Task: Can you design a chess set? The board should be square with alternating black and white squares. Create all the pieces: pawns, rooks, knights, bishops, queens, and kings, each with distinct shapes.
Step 1486:
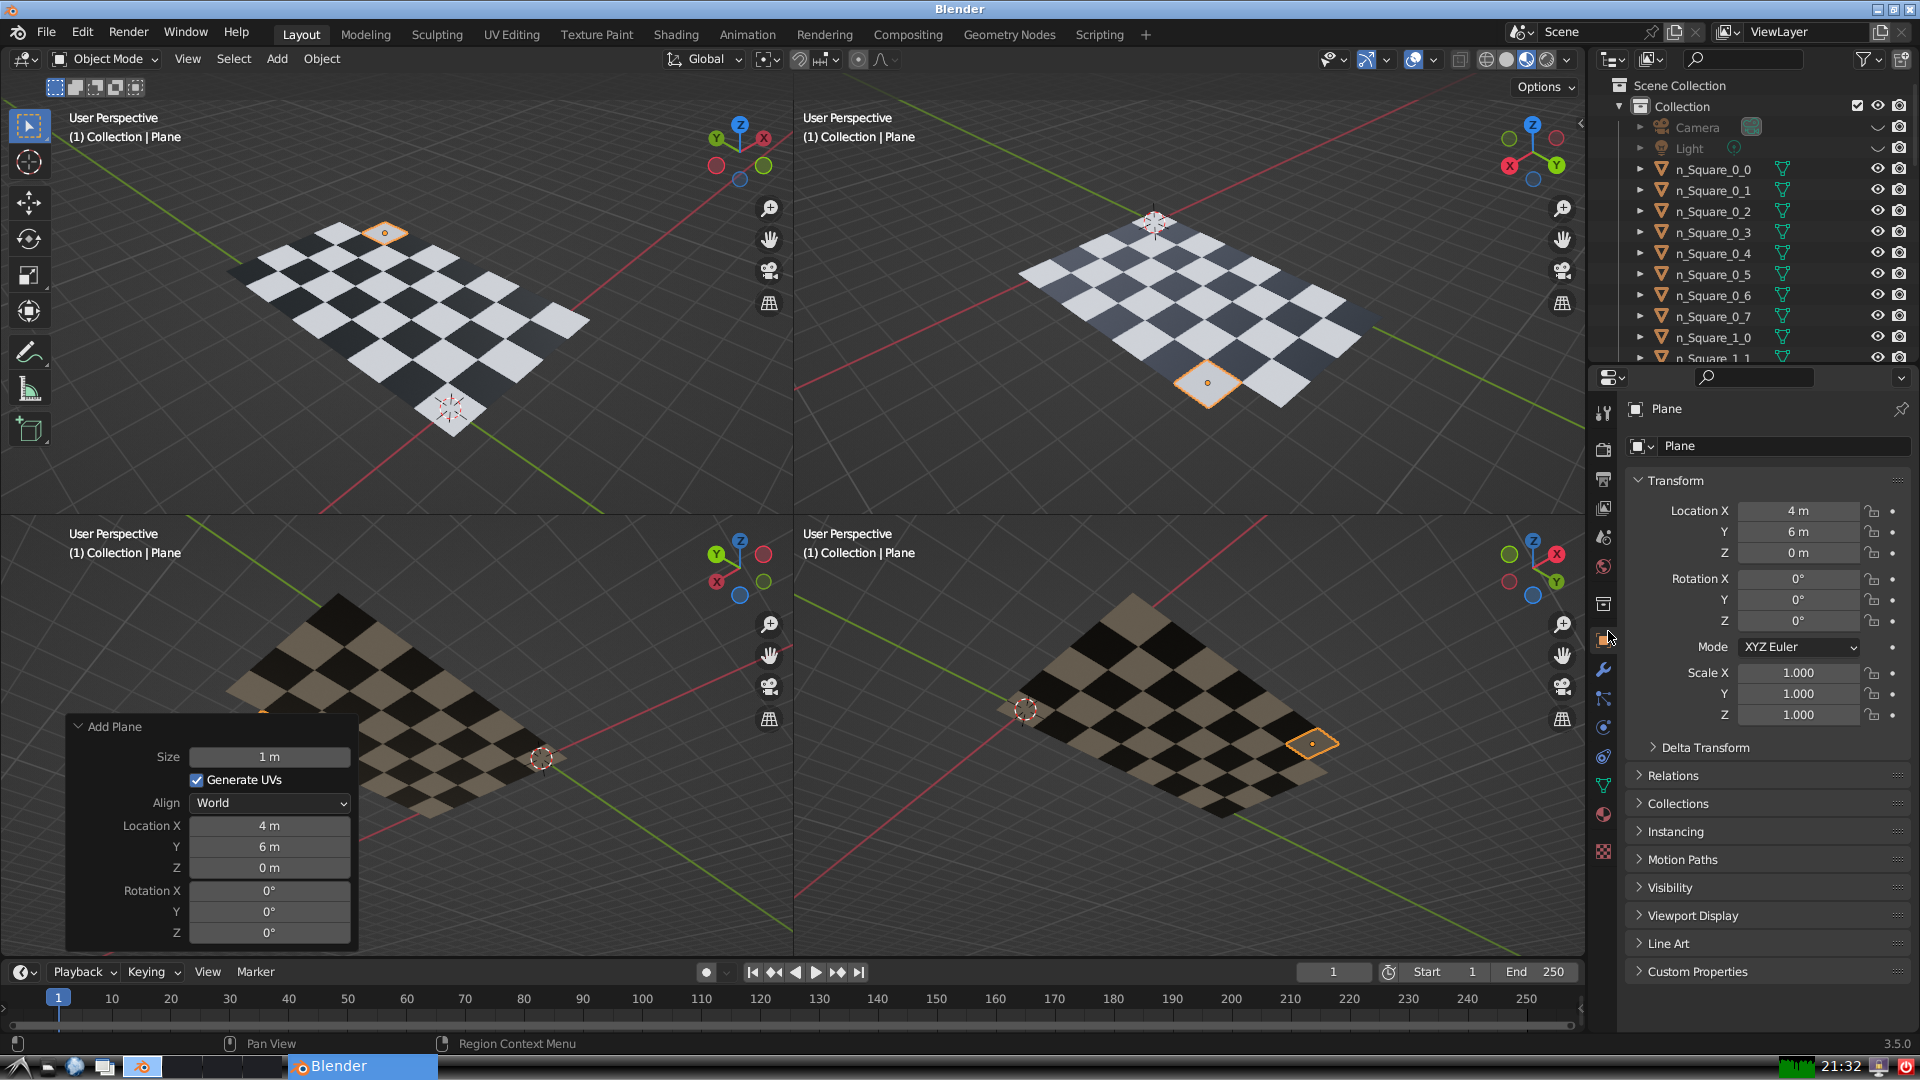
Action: {"mouse_move": [1732, 445]}